八年级 · 解析几何
(10 分 ) 如图, $\mathrm{A}, \mathrm{B}$ 两点在函数 $y=\frac{m}{x}(x>0)$ 的图象上.

(1) 求 $m$ 的值及直线 $\mathrm{AB}$ 对应的函数关系式.

(2) 如果一个点的横、纵坐标均为整数,那么我们称这个点是格点. 请直接写出图中阴影部分(不包括边界)所含格点的个数.
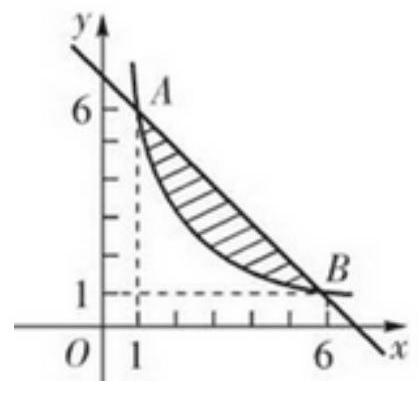
答案:  (1) 解: $\because$ 图象过 $\mathrm{B}$ 点,

$\therefore \mathrm{m}=\mathrm{xy}=6 \times 1=6$,

$\therefore \mathrm{y}=\frac{6}{x}$,

$\therefore$ 设直线 $\mathrm{AB}$ 的函数式为: $\mathrm{y}=\mathrm{kx}+\mathrm{b}$,

$\left.\therefore \begin{array}{l}6=k \times 1+b \\ 1=k \times 6+b\end{array}\right)$
解得 $\binom{k=-1}{b=7}$,

$\therefore \mathrm{y}=-\mathrm{x}+7$.

（2）解: 当 $x=2$ 时, $y=-x+7=-2+7=5, y==^{\frac{6}{x}}=\frac{6}{2}=3$,

$\because 3<\mathrm{y}<5$ 时, $\therefore$ 有格点 $(2,4)$;

当 $x=3$ 时, $y=-x+7=-3+7=4, y={ }^{\frac{6}{x}}=\frac{6}{3}=2$,

$\because 2<\mathrm{y}<4, \therefore$ 有格点（3,3）;

当 $\mathrm{x}=4$ 时, $\mathrm{y}=-\mathrm{x}+7=-4+7=3, \mathrm{y}={ }^{\frac{6}{x}}={ }^{\frac{6}{4}}=1.25$,

$\because 1.25<\mathrm{y}<3, \therefore$ 有格点（3,2）;

当 $\mathrm{x}=5$ 时, $\mathrm{y}=-\mathrm{x}+7=-5+7=2, \mathrm{y}={ }^{\frac{6}{x}}=\frac{6}{5}=1.2$,

$\because 1.2<\mathrm{y}<2$ 之间没有整数, $\therefore$ 没有格点;综上, 有 3 个格点.

【考点】反比例函数与一次函数的交点问题

【解析】【分析】 (1) 因为图象经过 B 点, 把 B 点坐标代入函数式即可求出 $m$, 现知 $\mathrm{A} 、 \mathrm{~B}$ 点坐标,利用待定系数法即可求出直线 $\mathrm{AB}$ 的函数式;

(2) 用列举法, 分别把 $\mathrm{x}=2,3,4,5$ 代入两个函数式, 如果两个函数值之间有整数点, 则有格点, 否则就没有.